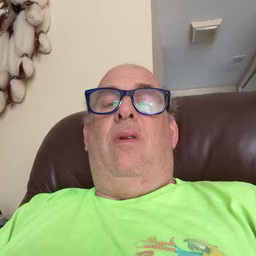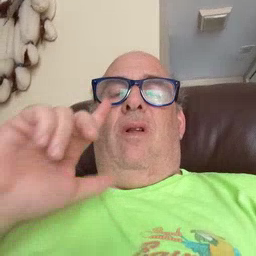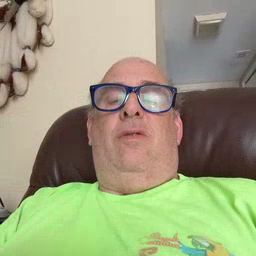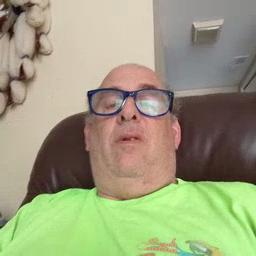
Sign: later